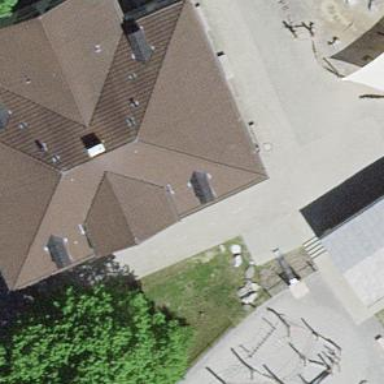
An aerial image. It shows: Playground area for leisure activities on the land.